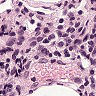
Metastatic tissue present: no